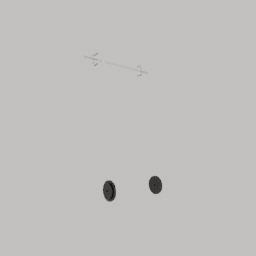
Label: tools